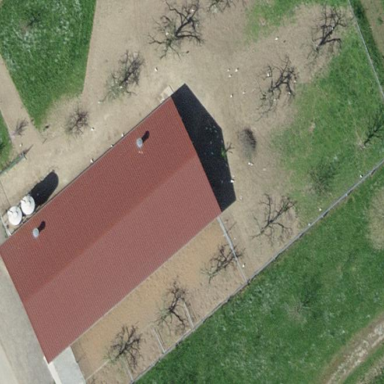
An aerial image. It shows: Rural barn.